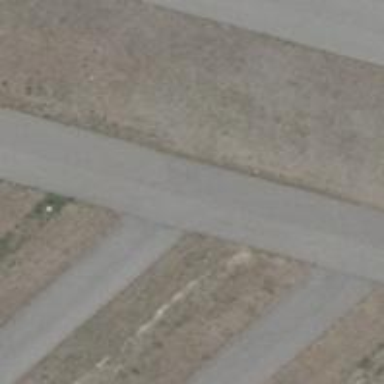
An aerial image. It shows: Parking aisle designated as service road.